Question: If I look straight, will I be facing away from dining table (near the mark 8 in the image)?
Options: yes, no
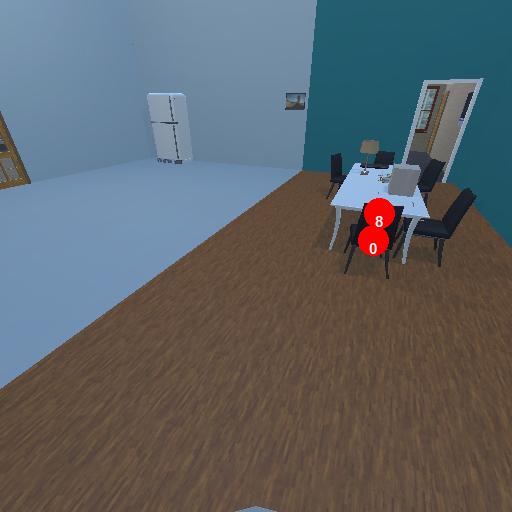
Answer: yes